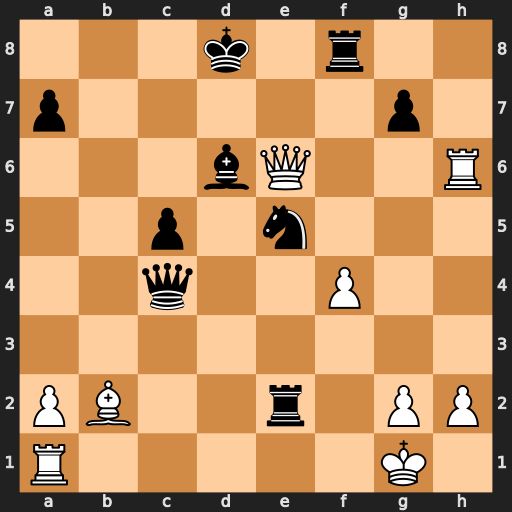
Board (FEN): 3k1r2/p5p1/3bQ2R/2p1n3/2q2P2/8/PB2r1PP/R5K1
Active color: w
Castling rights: -
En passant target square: -
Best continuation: Qxd6+ Nd7 Rd1 Rxg2+ Kh1